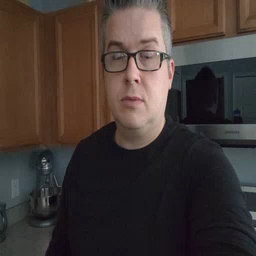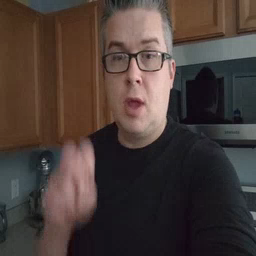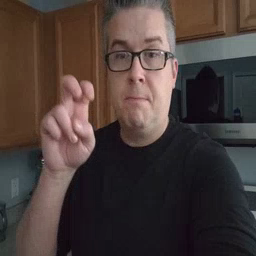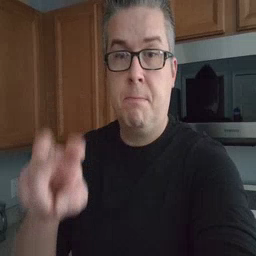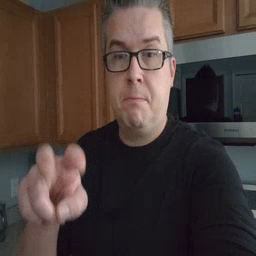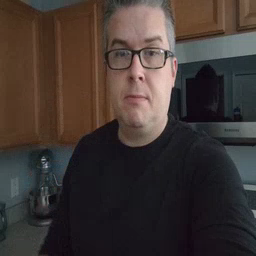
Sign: jump